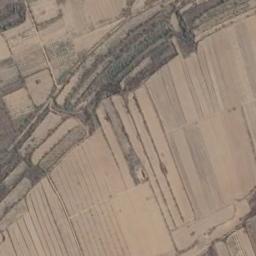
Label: terrace